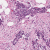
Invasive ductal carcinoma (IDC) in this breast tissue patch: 1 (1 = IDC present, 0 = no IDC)